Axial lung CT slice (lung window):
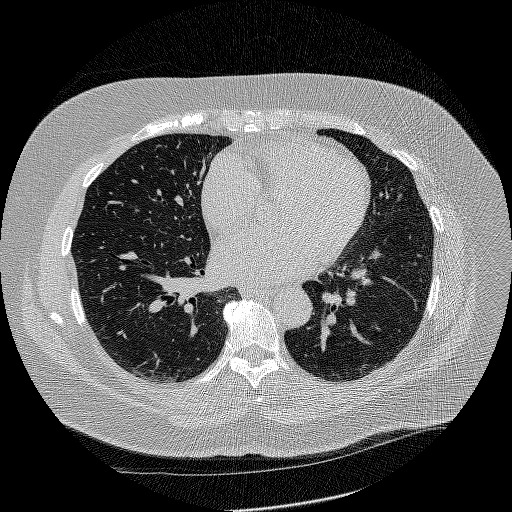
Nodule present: no